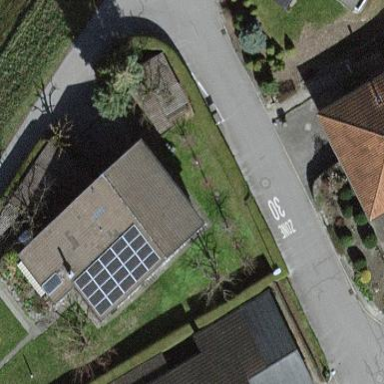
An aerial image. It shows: Detached building.